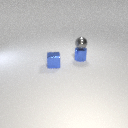
small gray metal sphere above small blue metal cylinder